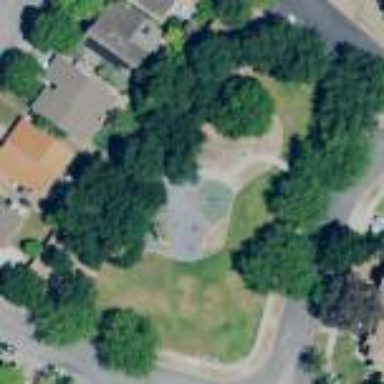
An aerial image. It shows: Park.